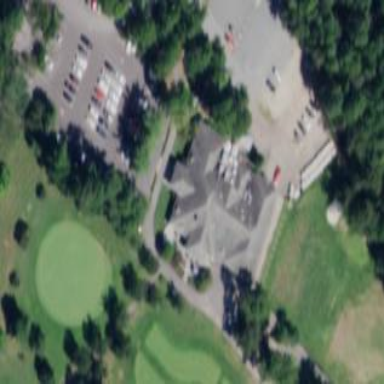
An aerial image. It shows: Clubhouse building associated with golf course.